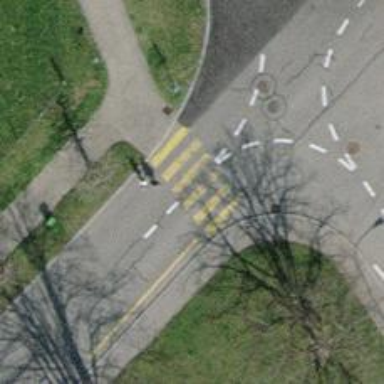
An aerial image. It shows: Zebra crossing on the road.